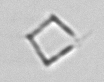
Label: Nanoneis